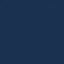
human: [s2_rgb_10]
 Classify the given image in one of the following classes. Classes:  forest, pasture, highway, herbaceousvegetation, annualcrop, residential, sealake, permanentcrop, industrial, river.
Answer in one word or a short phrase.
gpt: SeaLake